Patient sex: M
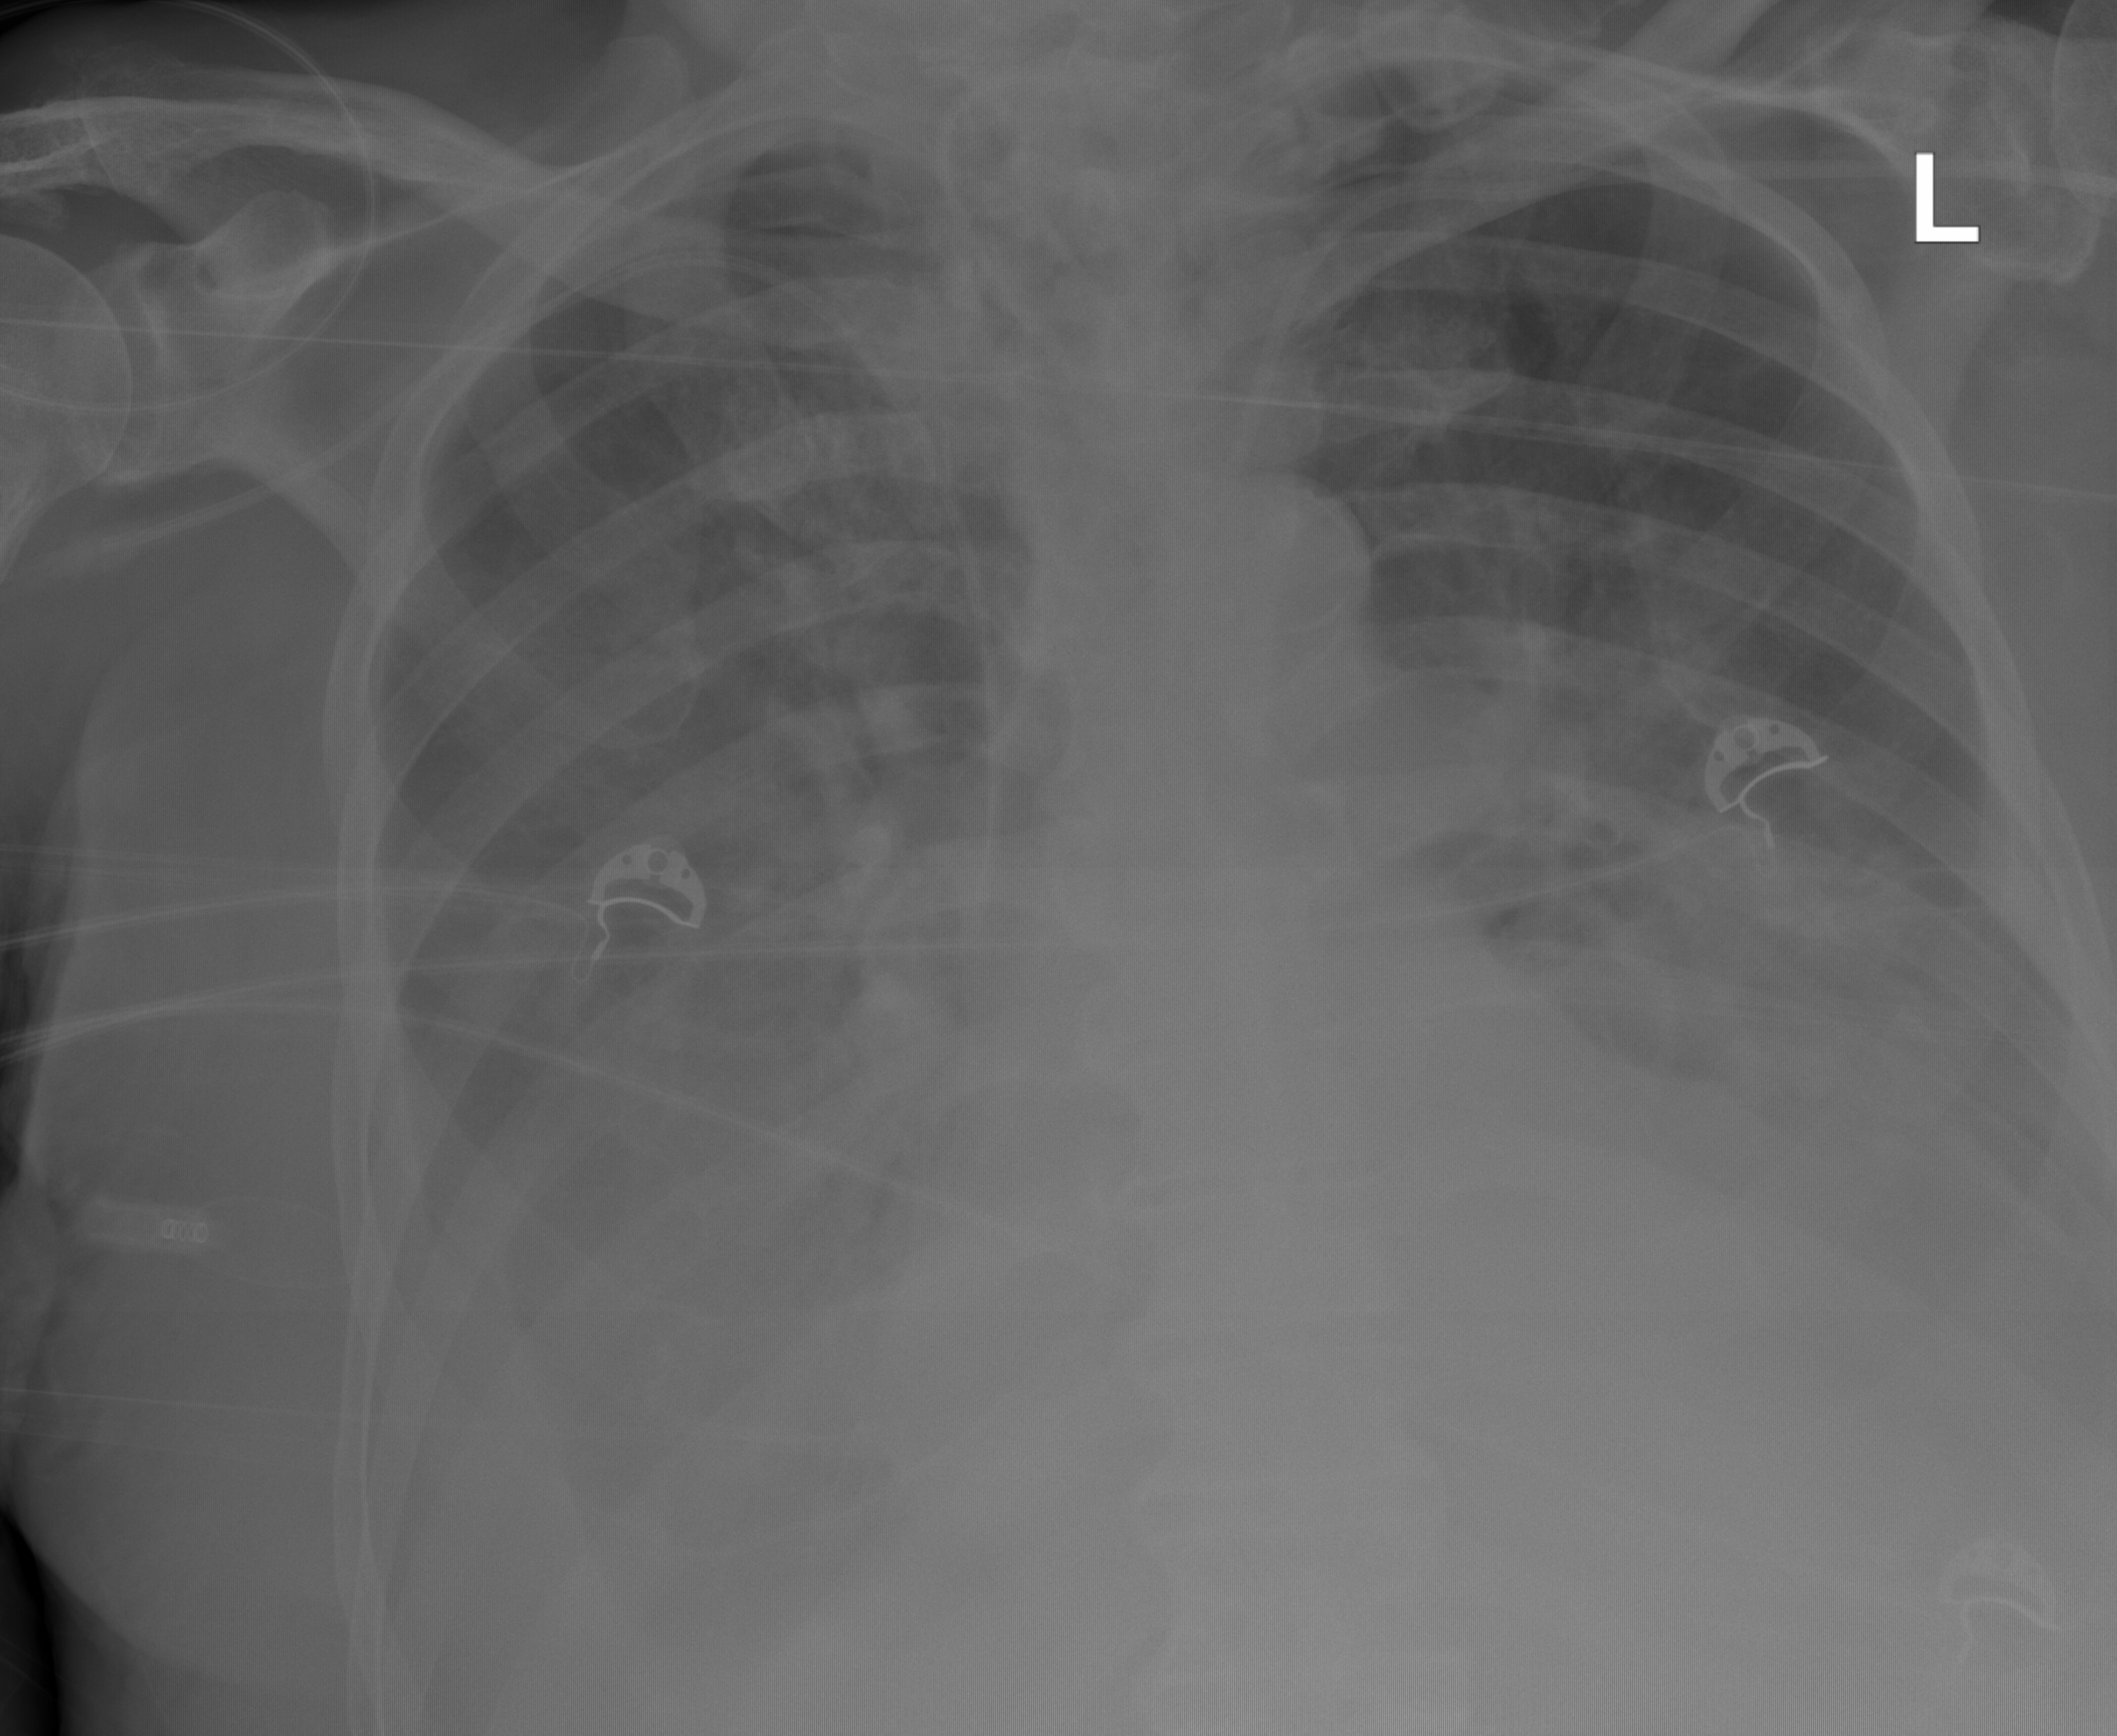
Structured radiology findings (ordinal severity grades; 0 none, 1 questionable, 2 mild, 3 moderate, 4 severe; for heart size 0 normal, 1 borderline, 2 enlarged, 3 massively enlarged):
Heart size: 1
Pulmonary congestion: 2
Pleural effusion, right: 3
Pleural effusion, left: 2
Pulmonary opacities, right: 0
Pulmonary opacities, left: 0
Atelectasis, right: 2
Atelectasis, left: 2